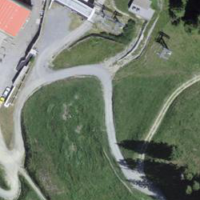
EUNIS habitat code: 55
Species observed at this site:
Neottia ovata
Trifolium hybridum